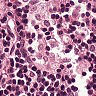
Metastatic tissue present: no